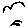
Label: bird